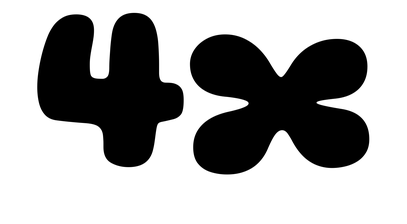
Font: Gluten_Black